Question: In mysql workbench, I created a new table and added a column 'id', and by default its datatype is set to 'INT', 'PK' and 'NN' boxes are selected. When I tried to change the datatype of 'id' column to 'VARCHAR()', it gave the following error:

What is wrong?
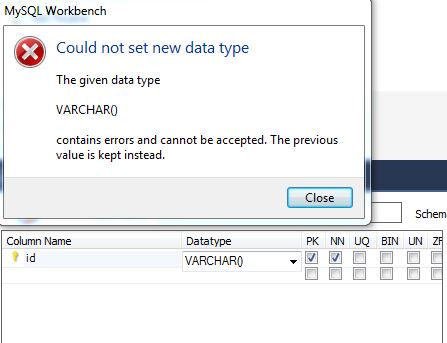
Answer: change 'varchar()' it to 'varchar(10)' I believe you are missing the 'width of varchar'